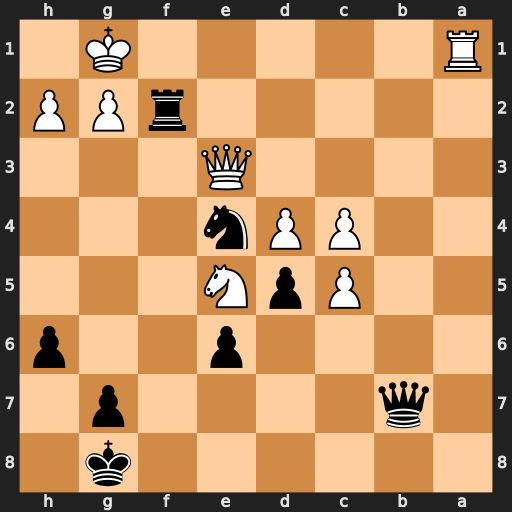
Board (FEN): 6k1/1q4p1/4p2p/2PpN3/2PPn3/4Q3/5rPP/R5K1
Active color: b
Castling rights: -
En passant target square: -
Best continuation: Qb2 Ra8+ Kh7